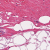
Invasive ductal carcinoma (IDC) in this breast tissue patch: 0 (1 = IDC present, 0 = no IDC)